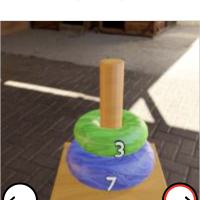
Task: sum
Answer: 10